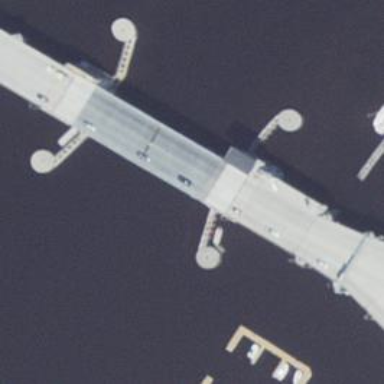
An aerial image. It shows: Drawbridge on trunk expressway.